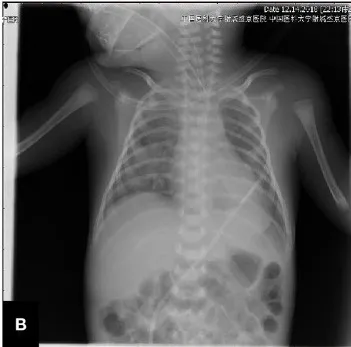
Chest X-ray presentation. Chest X-ray performed after the removal of PICC and the performance of pericardiocentesis, and the heart shadows were greatly reduced.
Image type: radiology (x_ray)